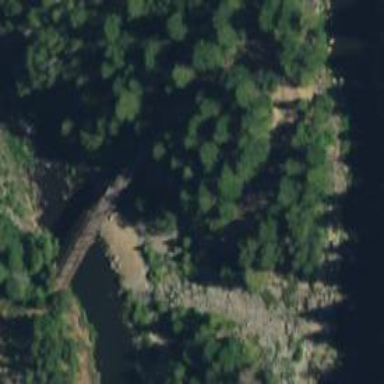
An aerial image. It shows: Path leading to bridge.